Question: I'd like to create a broken vertical bar graph in matplotlib.
To give a better idea of the result I'm after, I put an example together with <URL>:

I've had a look at the matpltolib <URL> but this isn't what I need.
- -
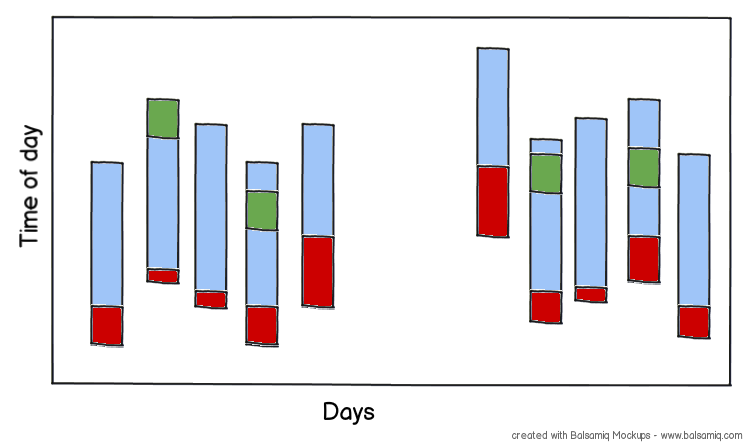
Answer: It sounds like you have a few series of start datetimes and stop datetimes.
In that case, just use 'bar' to plot things, and tell matplotlib that the axes are dates.
To get the times, you can exploit the fact that matplotlib's internal date format is a float where each integer corresponds to 0:00 of that day. Therefore, to get the times, we can just do 'times = dates % 1'.
As an example (90% of this is generating and manipulating dates. The plotting is just a single call to 'bar'.):
'''
import datetime as dt
import numpy as np
import matplotlib.pyplot as plt
import matplotlib as mpl
def main():
start, stop = dt.datetime(2012,3,1), dt.datetime(2012,4,1)
fig, ax = plt.subplots()
for color in ['blue', 'red', 'green']:
starts, stops = generate_data(start, stop)
plot_durations(starts, stops, ax, facecolor=color, alpha=0.5)
plt.show()
def plot_durations(starts, stops, ax=None, **kwargs):
if ax is None:
ax = plt.gca()
# Make the default alignment center, unless specified otherwise
kwargs['align'] = kwargs.get('align', 'center')
# Convert things to matplotlib's internal date format...
starts, stops = mpl.dates.date2num(starts), mpl.dates.date2num(stops)
# Break things into start days and start times
start_times = starts % 1
start_days = starts - start_times
durations = stops - starts
start_times += int(starts[0]) # So that we have a valid date...
# Plot the bars
artist = ax.bar(start_days, durations, bottom=start_times, **kwargs)
# Tell matplotlib to treat the axes as dates...
ax.xaxis_date()
ax.yaxis_date()
ax.figure.autofmt_xdate()
return artist
def generate_data(start, stop):
"""Generate some random data..."""
# Make a series of events 1 day apart
starts = mpl.dates.drange(start, stop, dt.timedelta(days=1))
# Vary the datetimes so that they occur at random times
# Remember, 1.0 is equivalent to 1 day in this case...
starts += np.random.random(starts.size)
# Make some random stopping times...
stops = starts + 0.2 * np.random.random(starts.size)
# Convert back to datetime objects...
return mpl.dates.num2date(starts), mpl.dates.num2date(stops)
if __name__ == '__main__':
main()
'''

On a side note, for events that start on one day and end on the next, this will extend the y-axis into the next day. You can handle it in other ways if you prefer, but I think this is the simplest option.